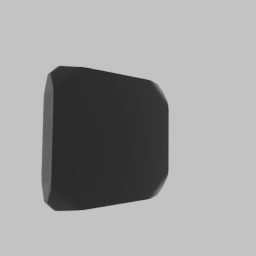
Label: electronics